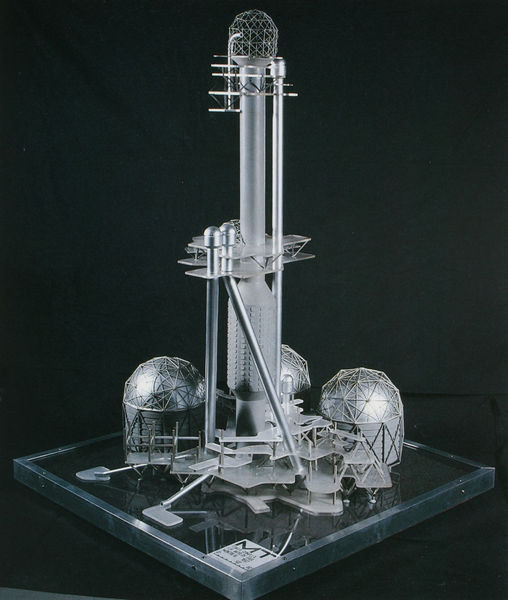
Titel: Montreal-Tower, Projekt, Modellansicht
Künstler: Archigram
Schlagwörter: glas, hell, zylinder, architektur, turm, modell, fabrik, industrie, kuppel, metall, platte, foto, fotografie, kuppeln, beschriftung, photo, beleuchtet, etagen, forschung, netz, bau, firma, schaufel, kraftwerk, plattform, etikett, röhre, röhren, energie, archtiktur, industriebetrieb, modellfoto, plattformen, tragwerk, atom, bohrinsel, mondstation